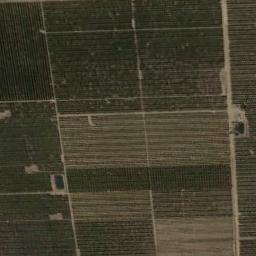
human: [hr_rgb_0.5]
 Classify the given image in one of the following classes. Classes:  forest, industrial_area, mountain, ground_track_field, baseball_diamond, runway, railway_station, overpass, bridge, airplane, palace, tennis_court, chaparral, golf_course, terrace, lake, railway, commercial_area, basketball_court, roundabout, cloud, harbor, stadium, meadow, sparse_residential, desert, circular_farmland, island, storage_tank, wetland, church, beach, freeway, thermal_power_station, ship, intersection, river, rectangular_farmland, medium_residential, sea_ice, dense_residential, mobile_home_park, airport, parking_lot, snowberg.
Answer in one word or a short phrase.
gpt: rectangular_farmland